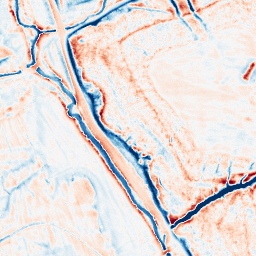
Category: edge_preserving
Decomposition family: guided
Decomposition parameters: radius: 4
eps: 1
Upsampling method: cubic_catmull_rom
Upsampling parameters: scale: 8
Upsampling scale: 8